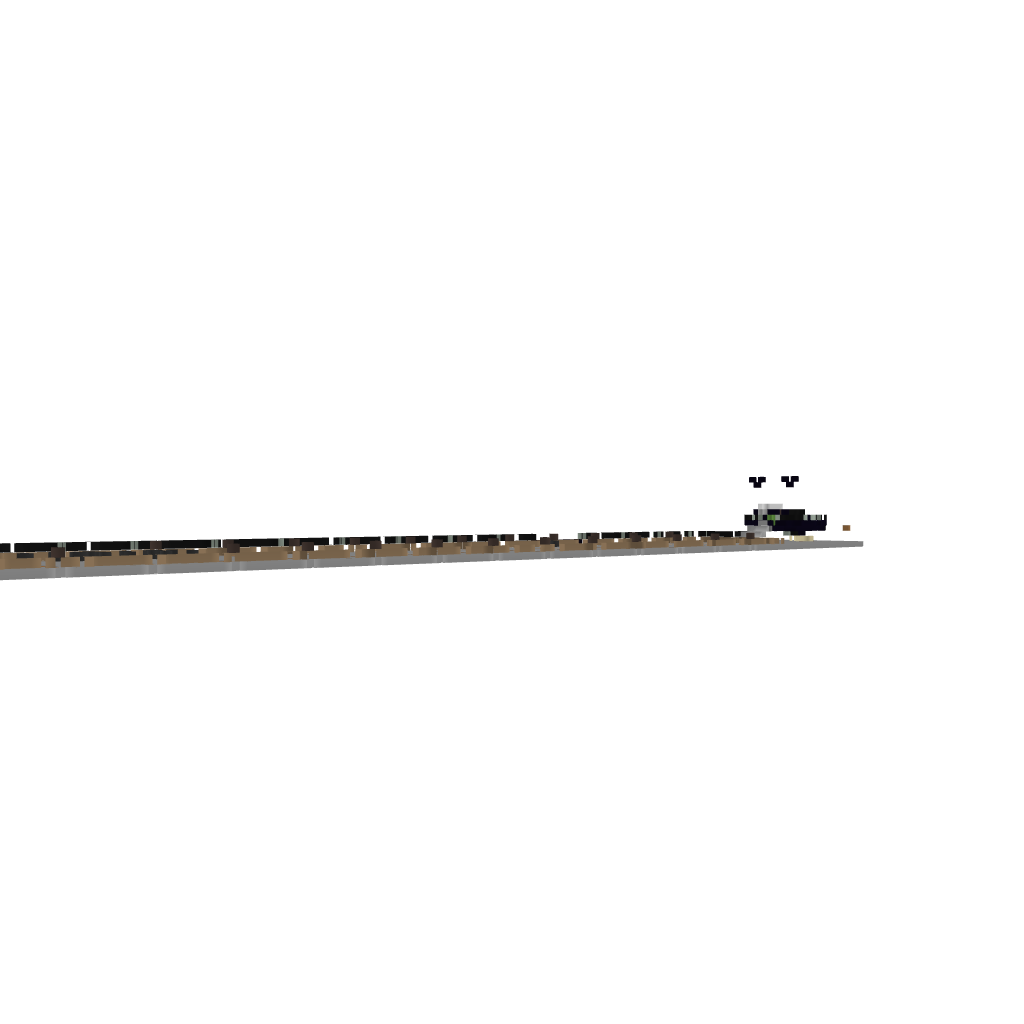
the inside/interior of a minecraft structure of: Double barrel Cannon